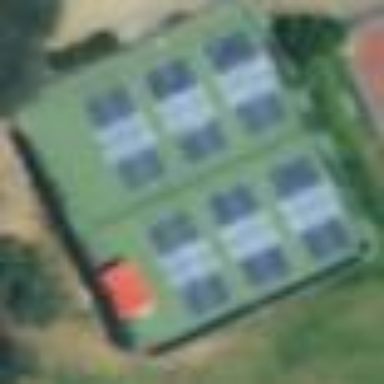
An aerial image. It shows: Tennis court on the leisure land pitch.